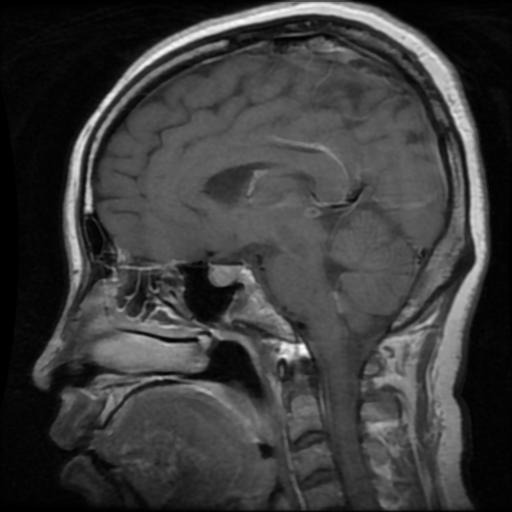
Label: pituitary